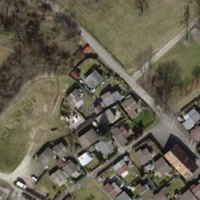
EUNIS habitat code: 53
Species observed at this site:
Allium ursinum